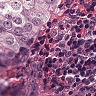
Metastatic tissue present: yes